高一 · 立体几何学
如图, 在长方体 $A B C D-A_{1} B_{1} C_{1} D_{1}$ 中, 如果把它的 12 条棱延伸为直线, 6 个面延展为平面, 那么在这 12 条直线与 6 个平面中:

(1) 与直线 $B_{1} C_{1}$ 不平行也不相交的直线有哪几条?

(2) 与直线 $B_{1} C_{1}$ 平行的平面有哪几个?

(3) 与直线 $B_{1} C_{1}$ 垂直的平面有哪几个?

(4) 与平面 $B C_{1}$ 平行的平面有哪几个?

(5) 与平面 $B C_{1}$ 垂直的平面有哪几个?
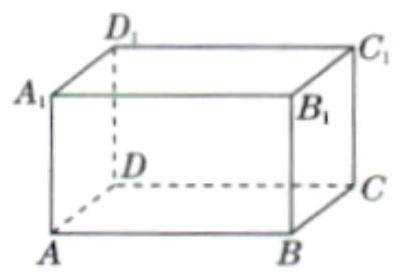
答案: ) 直线 $A A_{1}$ 、直线 $D D_{1}$ 、直线 $A B$ 、直线 $D C(2)$ 平面 $A D_{1}$ 、平面 $A C$ (3)平面 $A B_{1}$ 、平面 $C D_{1}$ (4) 平面 $A D_{1}$ (5) 平面 $A B_{1}$ 、平面 $A C_{1}$ 、平面 $C D_{1}$ 、平面 $A C$
解析: 【分析】

根据长方体中棱与棱, 棱与面, 面与面的位置关系可判断得出答案.

【详解】

解: (1) 与直线 $B_{1} C_{1}$ 不平行也不相交的直线: 直线 $A A_{1}$ 、直线 $D D_{1}$ 、直线 $A B$ 、直线 $D C$.

(2) 与直线 $B_{1} C_{1}$ 平行的平面: 平面 $A D_{1}$ 、平面 $A C$.

(3) 与直线 $B_{1} C_{1}$ 垂直的平面: 平面 $A B_{1}$ 、平面 $C D_{1}$.

(4) 与平面 $B C_{1}$ 平行的平面: 平面 $A D_{1}$.

(5) 与平面 $B C_{1}$ 垂直的平面: 平面 $A B_{1}$ 、平面 $A C_{1}$ 、平面 $C D_{1}$ 、平面 $A C$.

【点睛】

本题考查长方体中平行和垂直关系，属于基础题.